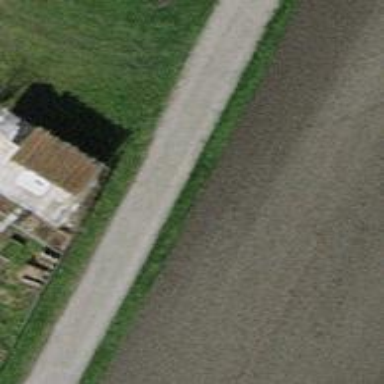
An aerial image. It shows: Agricultural track with compacted grade 2 surface suitable for agricultural vehicles.